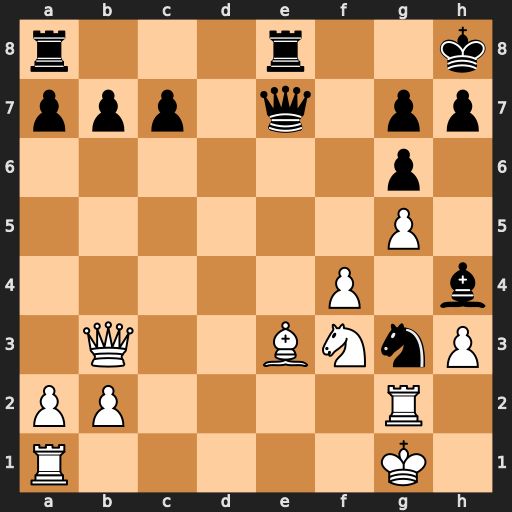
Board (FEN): r3r2k/ppp1q1pp/6p1/6P1/5P1b/1Q2BNnP/PP4R1/R5K1
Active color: w
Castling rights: -
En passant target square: -
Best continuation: Nxh4 Qxe3+ Qxe3 Rxe3 Kf2 Rae8 Rxg3